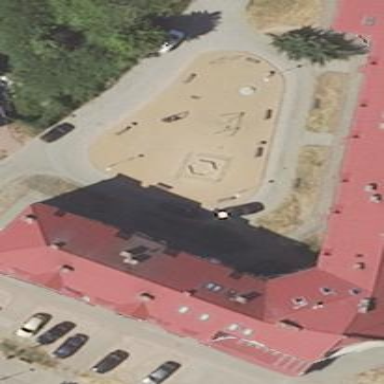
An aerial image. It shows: Playground area for leisure land.